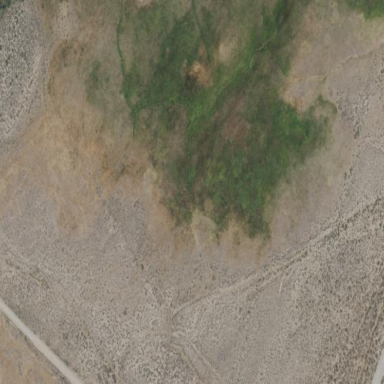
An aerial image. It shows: Wet meadow with grassland vegetation.